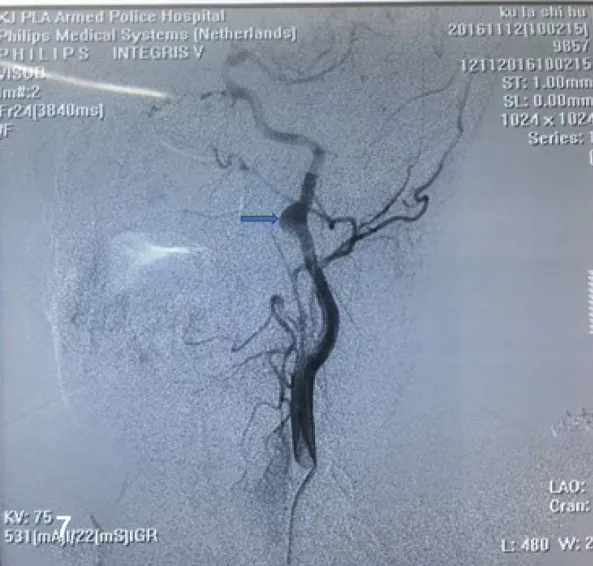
DSA revealed an aneurysm at the distal part of the straight left EICA (arrow).
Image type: radiology (ct)